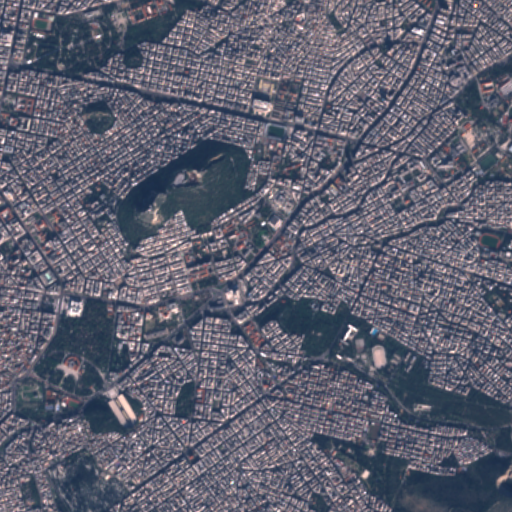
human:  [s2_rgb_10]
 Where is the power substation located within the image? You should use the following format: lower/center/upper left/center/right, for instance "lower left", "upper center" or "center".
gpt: The power substation is located in the lower center of the image.
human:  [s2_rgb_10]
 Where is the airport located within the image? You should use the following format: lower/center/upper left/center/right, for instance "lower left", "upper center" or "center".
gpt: There is no airport in the image.